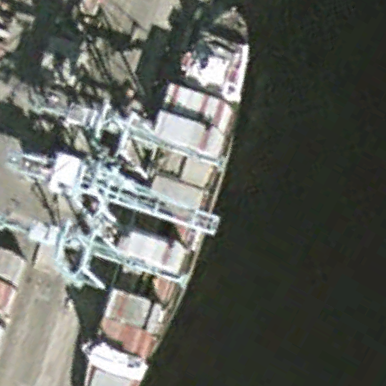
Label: Container_ship